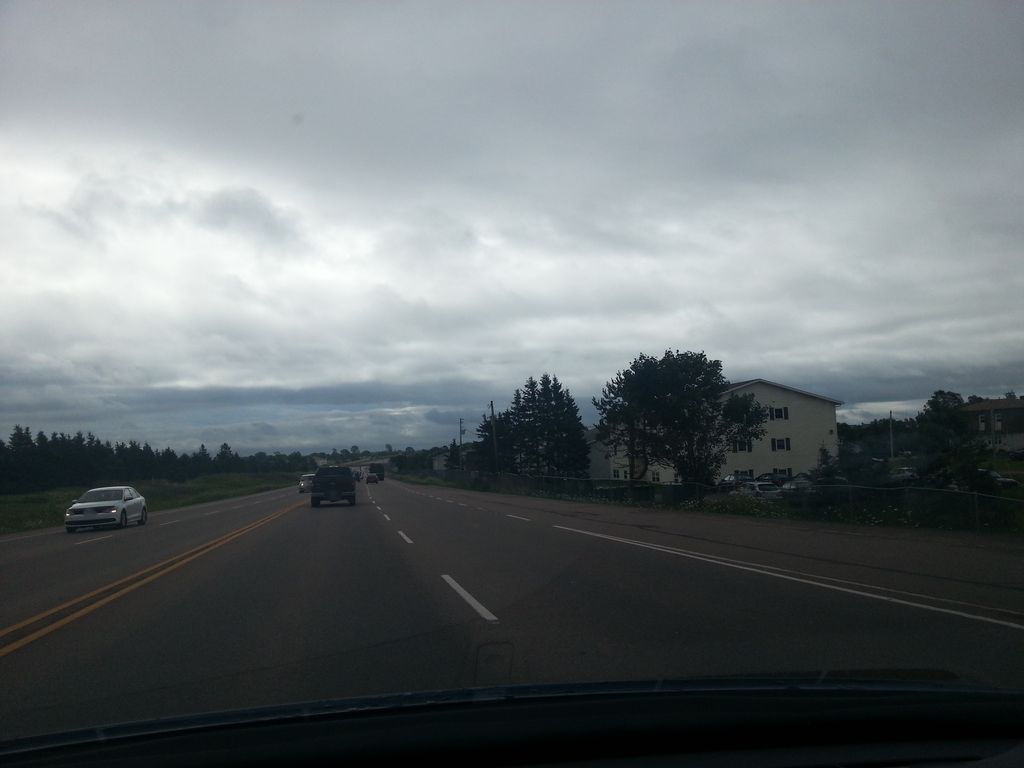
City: charlottetown